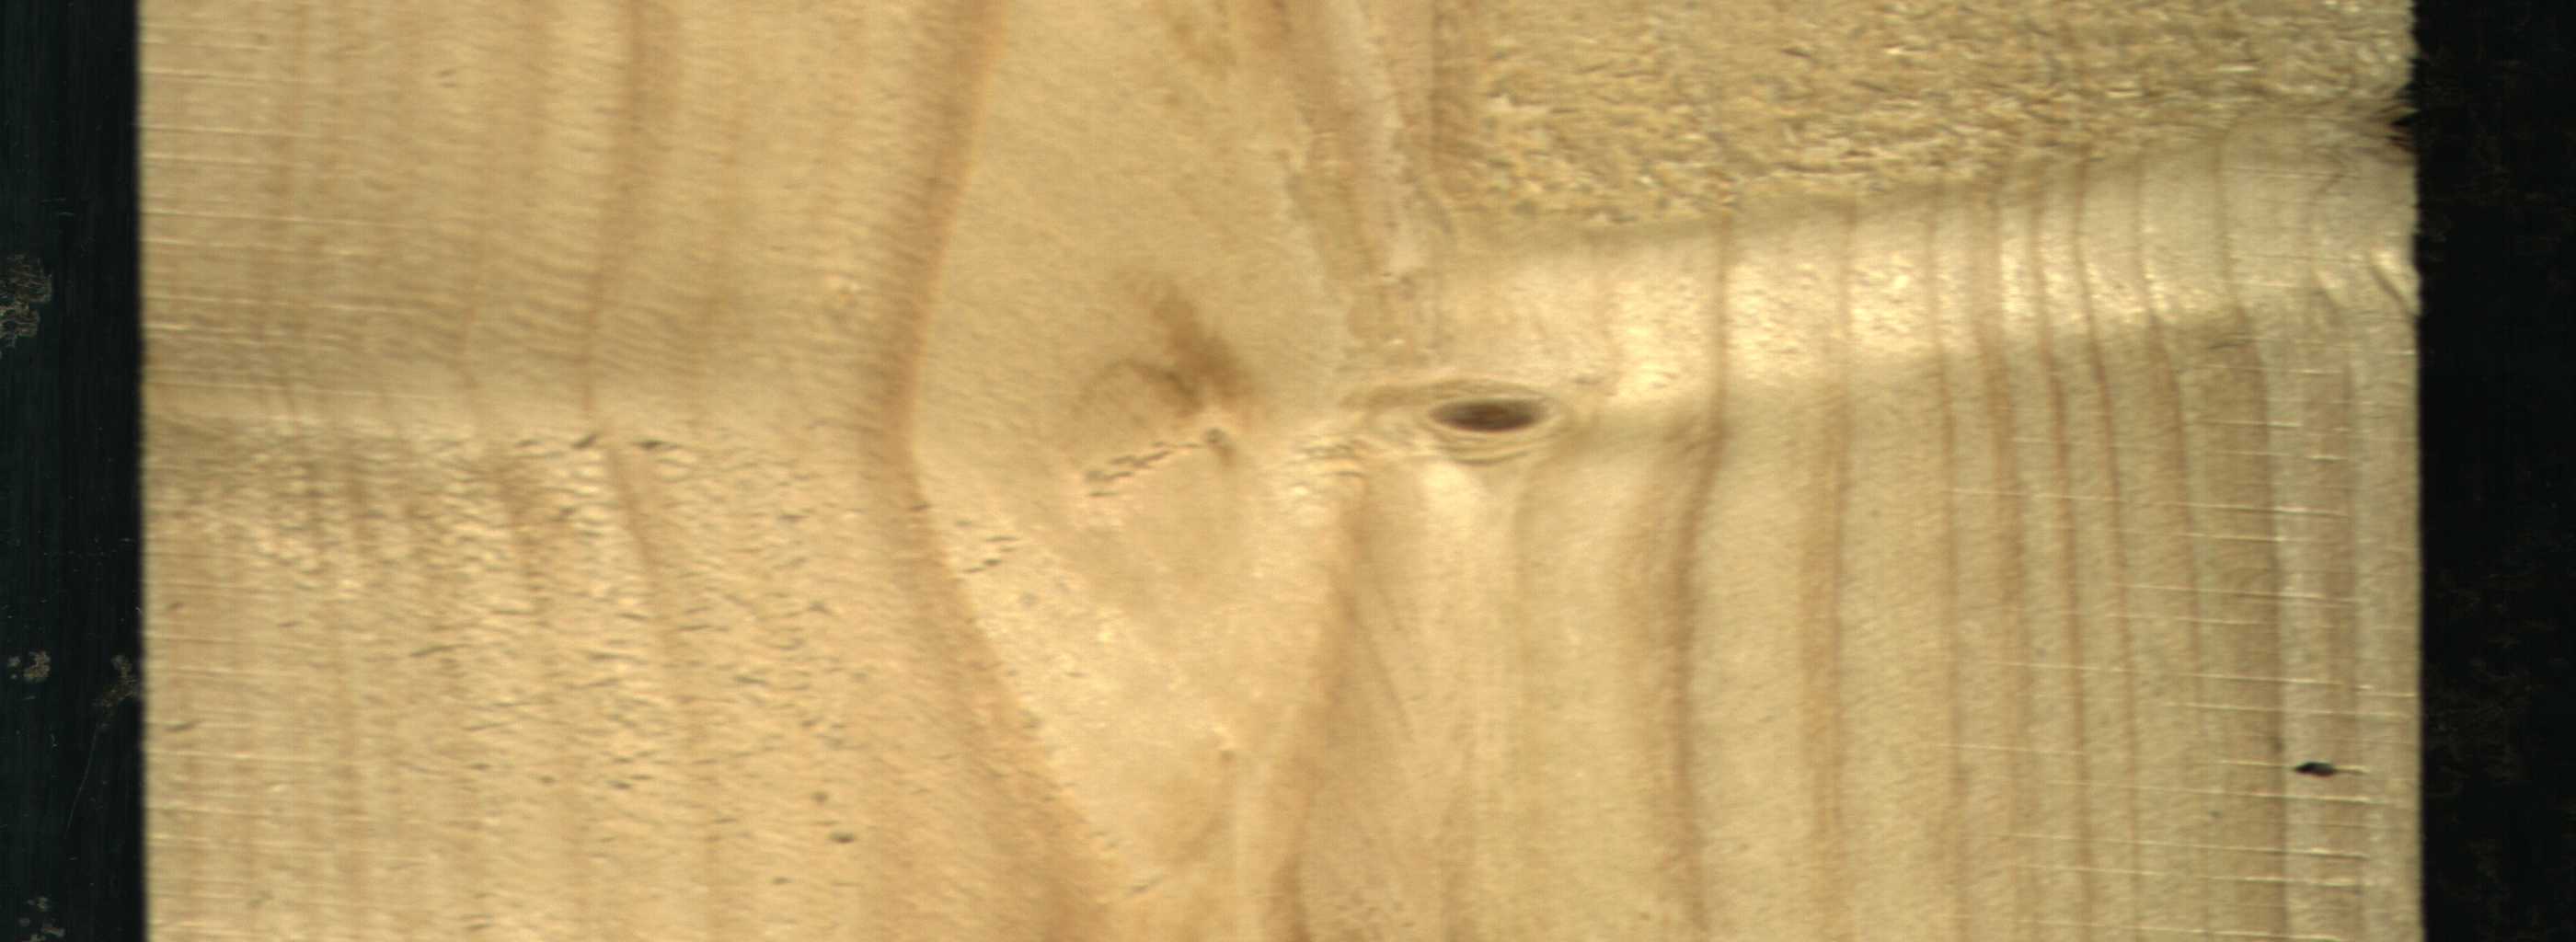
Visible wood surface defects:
Live_Knot